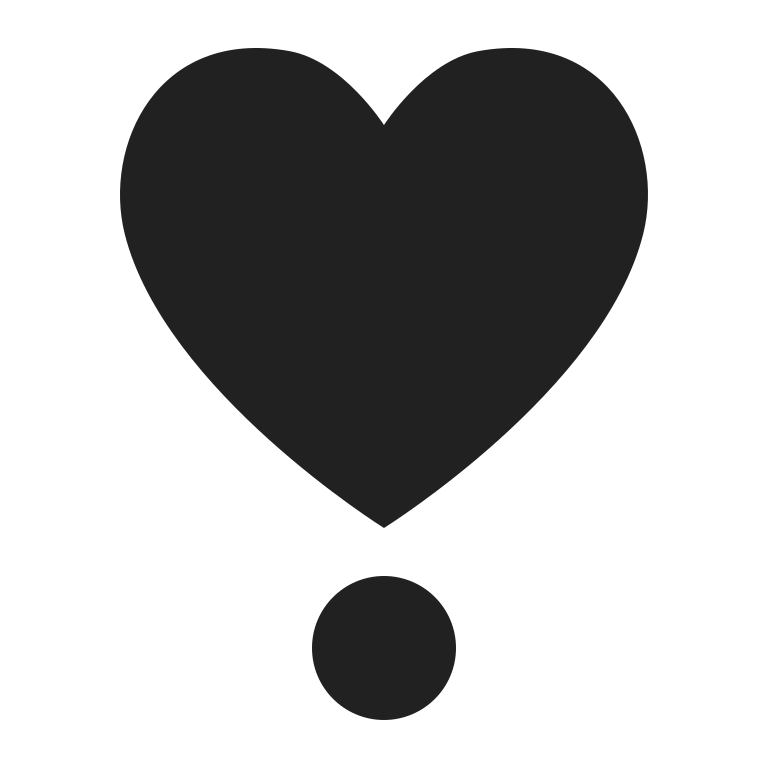
heart exclamation high contrast